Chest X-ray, AP view. Patient: 53 years old, sex F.
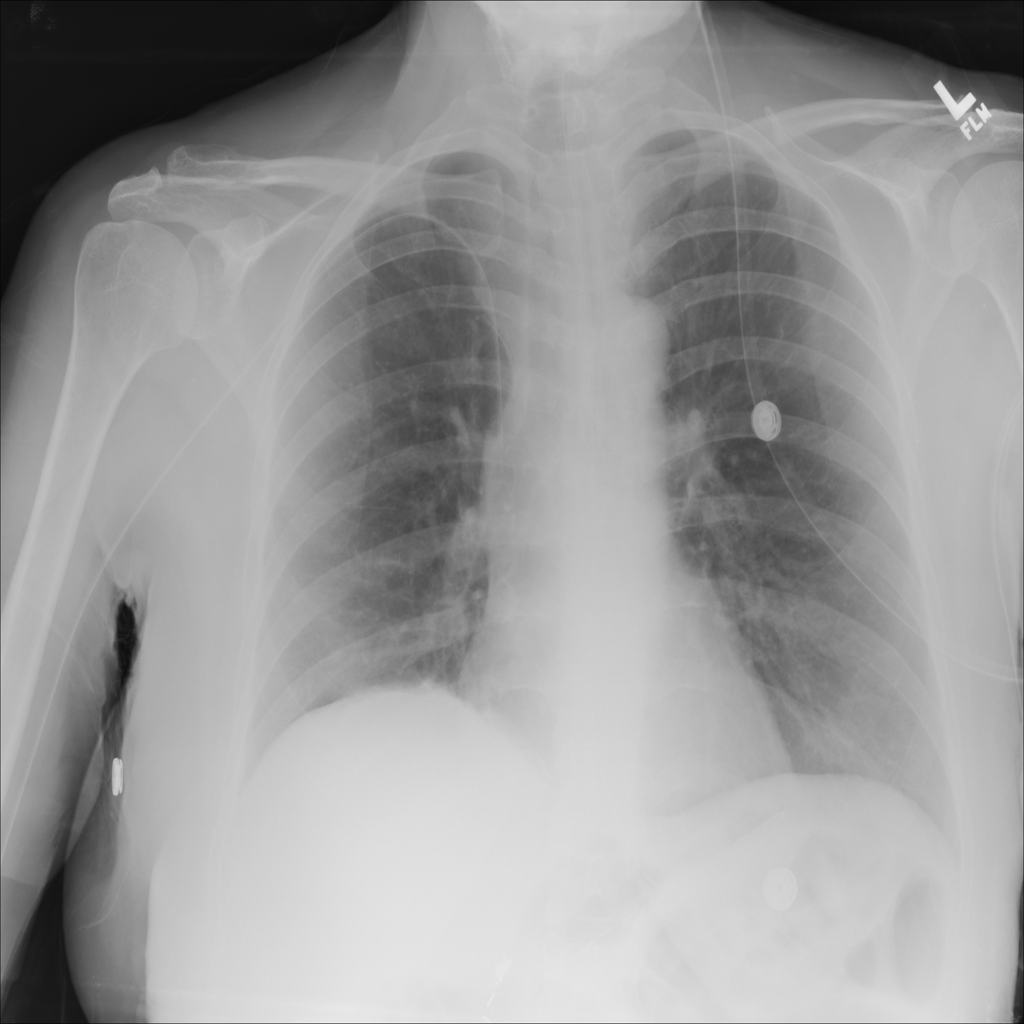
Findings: No Finding